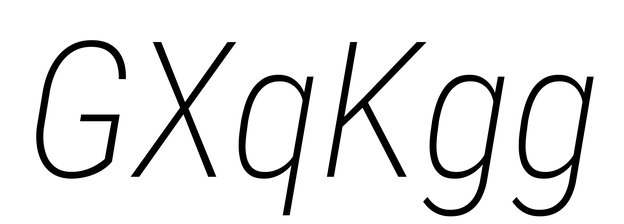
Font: Roboto-Italic_Condensed_ExtraLight_Italic